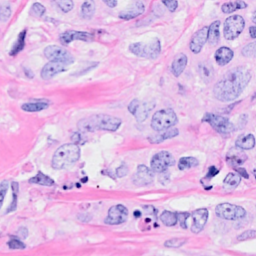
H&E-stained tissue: Breast